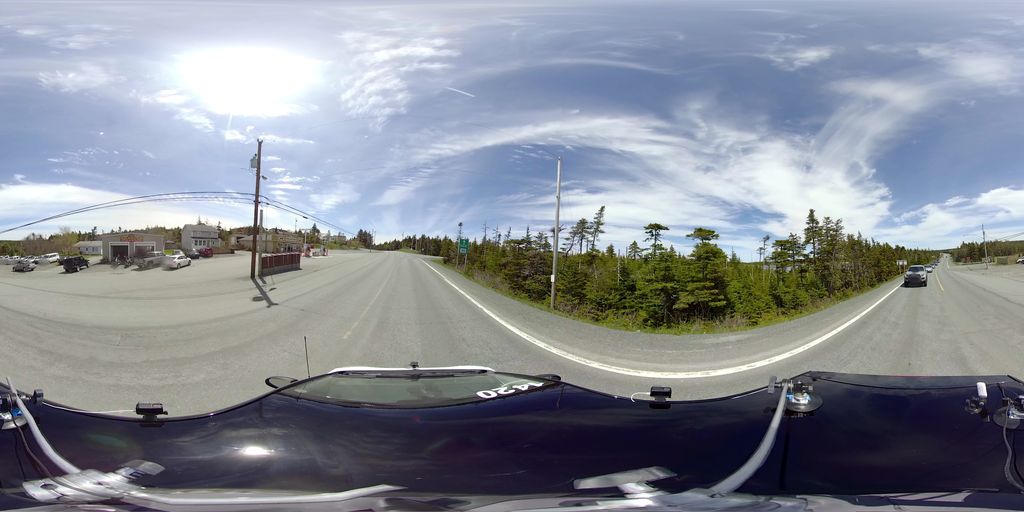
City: st_johns